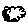
Label: cloud